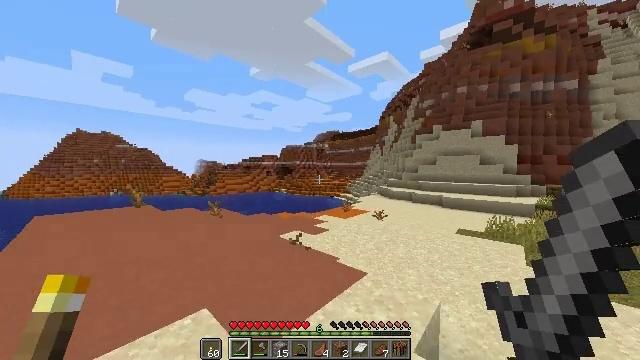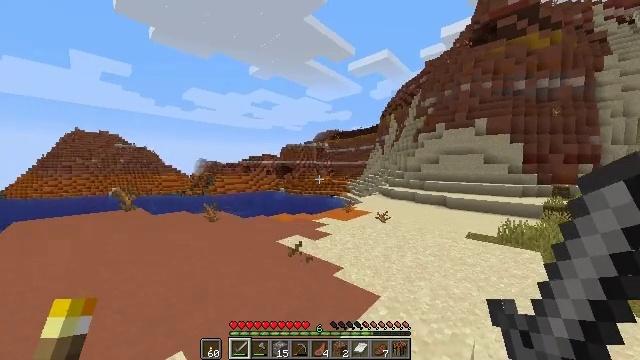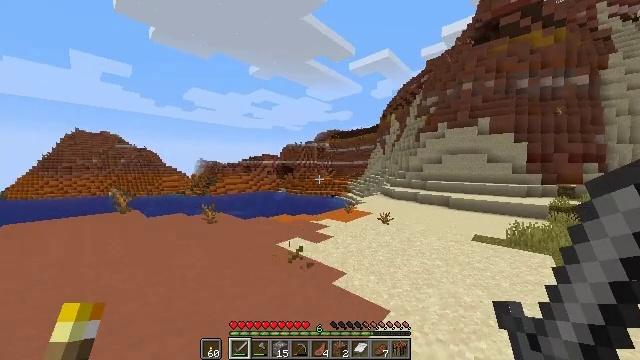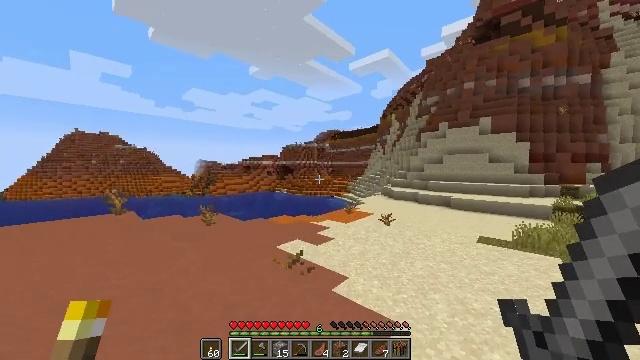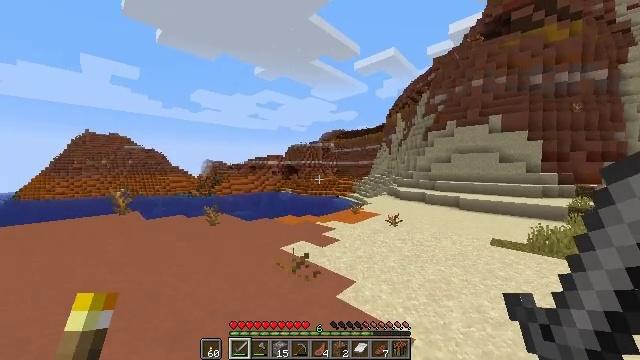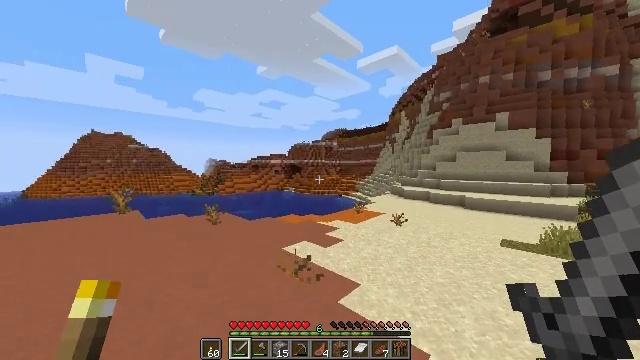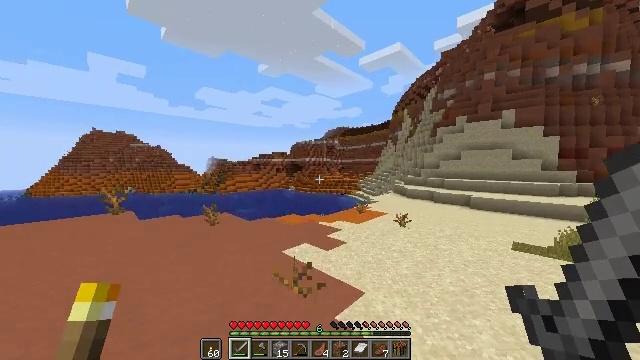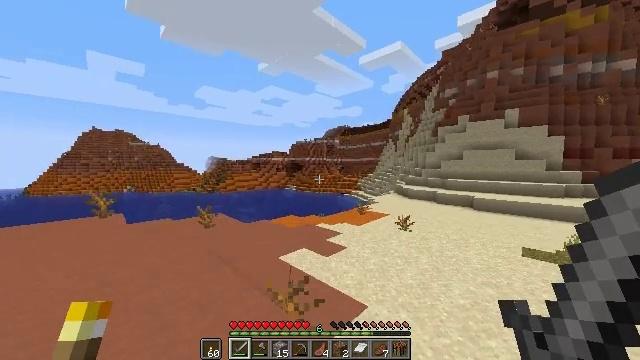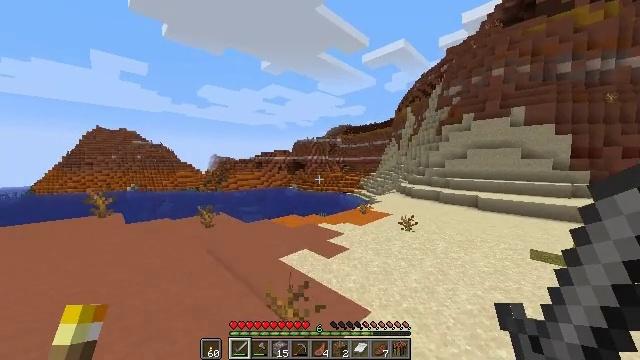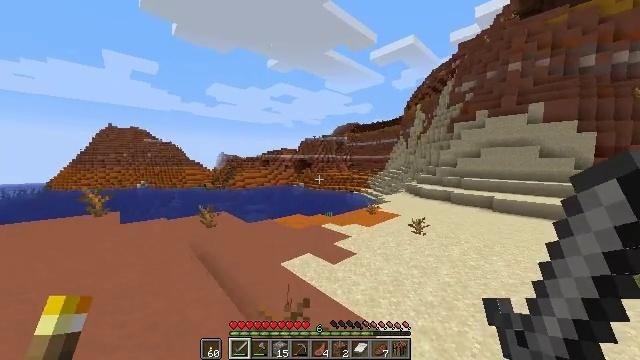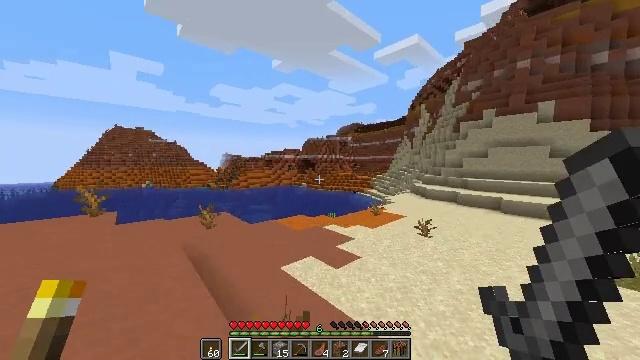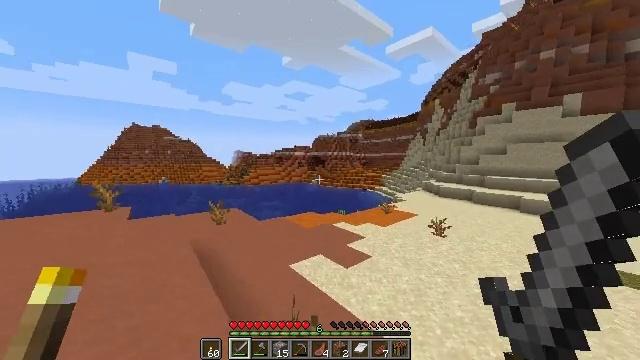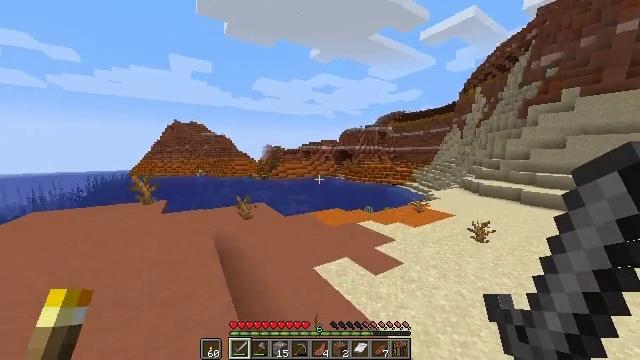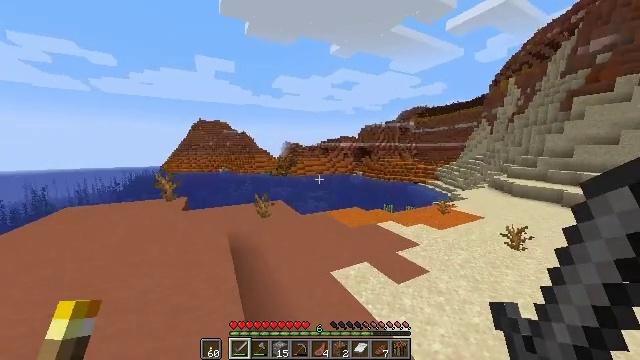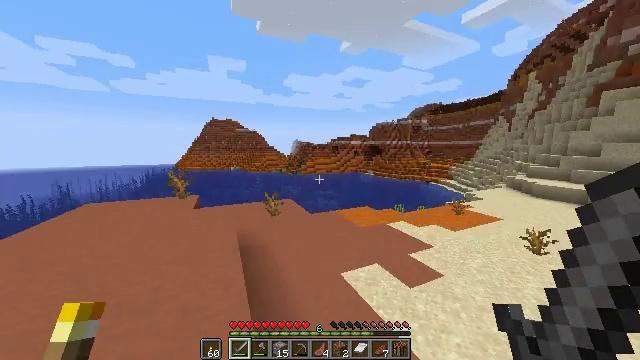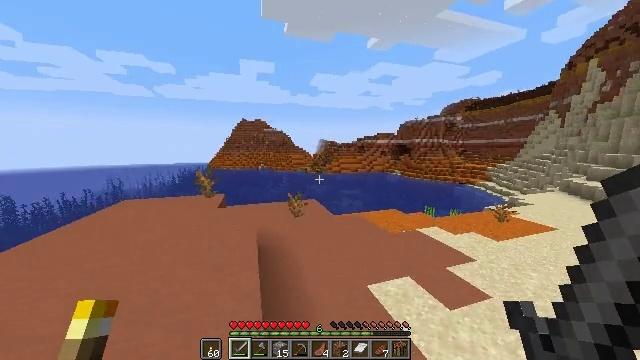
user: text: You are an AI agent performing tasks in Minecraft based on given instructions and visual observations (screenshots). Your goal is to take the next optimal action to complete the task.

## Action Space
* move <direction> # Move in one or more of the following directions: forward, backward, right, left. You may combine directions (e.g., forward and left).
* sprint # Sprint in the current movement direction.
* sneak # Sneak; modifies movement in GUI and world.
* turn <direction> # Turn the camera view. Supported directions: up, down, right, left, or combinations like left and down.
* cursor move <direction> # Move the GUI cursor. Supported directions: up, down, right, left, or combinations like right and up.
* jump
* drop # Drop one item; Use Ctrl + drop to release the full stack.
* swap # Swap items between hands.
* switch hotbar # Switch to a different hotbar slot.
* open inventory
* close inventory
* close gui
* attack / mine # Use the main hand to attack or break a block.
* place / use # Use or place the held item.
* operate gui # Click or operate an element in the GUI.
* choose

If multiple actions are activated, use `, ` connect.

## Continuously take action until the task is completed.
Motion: motion action
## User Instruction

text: Harvest sugar cane from the plant.
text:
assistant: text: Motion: move forward, sprint
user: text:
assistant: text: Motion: move forward, sprint
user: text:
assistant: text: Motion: move forward, sprint
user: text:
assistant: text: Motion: move forward, sprint, turn left
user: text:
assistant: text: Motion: move forward, sprint
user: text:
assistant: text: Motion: move forward, sprint
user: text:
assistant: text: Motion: move forward, sprint
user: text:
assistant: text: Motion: move forward, sprint
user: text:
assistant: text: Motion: move forward, sprint, turn left
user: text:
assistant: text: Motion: move forward, sprint
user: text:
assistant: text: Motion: move forward, sprint, turn left
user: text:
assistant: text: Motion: move forward, sprint, turn left and down
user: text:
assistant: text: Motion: move forward, sprint, turn left
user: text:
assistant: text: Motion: move forward, sprint, turn left
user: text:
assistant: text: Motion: move forward, sprint, turn left
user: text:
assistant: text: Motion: move forward, sprint, turn left
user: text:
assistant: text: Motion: move forward, sprint
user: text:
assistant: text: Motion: move forward, sprint
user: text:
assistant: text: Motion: move forward, sprint
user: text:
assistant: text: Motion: move forward, sprint
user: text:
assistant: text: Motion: move forward, sprint
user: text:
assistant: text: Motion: move forward, sprint
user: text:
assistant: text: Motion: move forward, sprint
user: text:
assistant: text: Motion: move forward, sprint
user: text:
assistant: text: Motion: move forward, sprint
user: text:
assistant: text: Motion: move forward, sprint
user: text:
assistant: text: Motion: move forward, sprint
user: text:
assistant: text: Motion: move forward, sprint
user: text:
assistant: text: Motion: move forward, sprint
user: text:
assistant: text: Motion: move forward, sprint, turn right